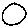
Label: circle